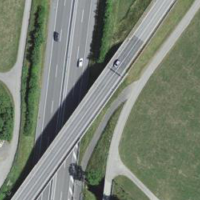
EUNIS habitat code: 57
Species observed at this site:
Milvus milvus